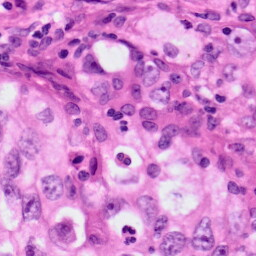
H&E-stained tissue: Lung